Interaction volume radius: 5 \u00c5
Interaction volume height: 25 \u00c5
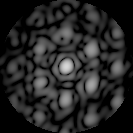
Disorder parameter: 0.5576